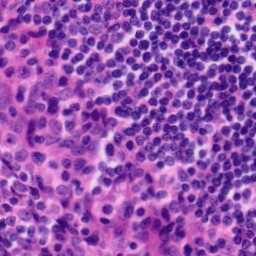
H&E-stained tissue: Tonsil